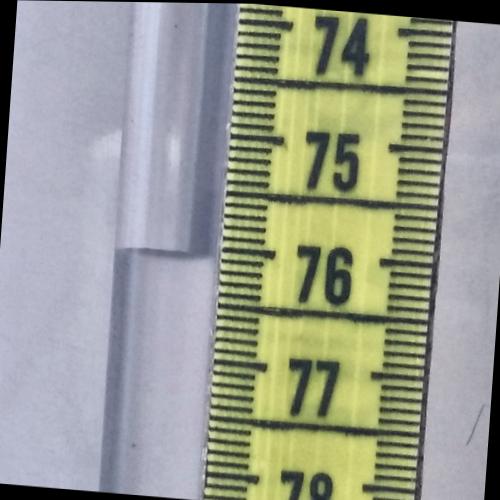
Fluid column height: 76.1 cm